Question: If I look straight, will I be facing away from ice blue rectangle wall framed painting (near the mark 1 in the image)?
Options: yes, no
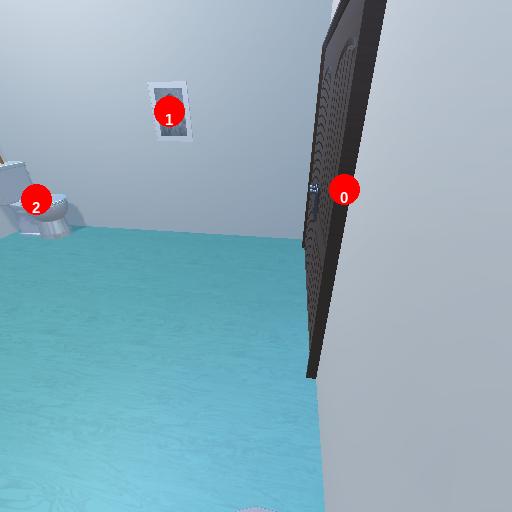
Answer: yes